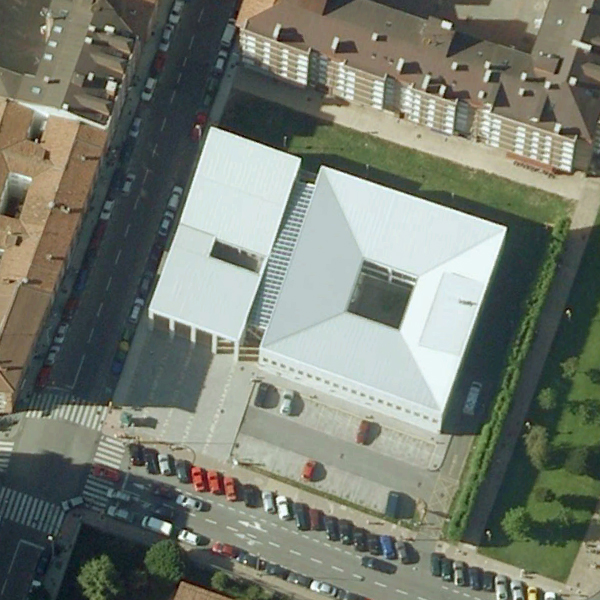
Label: Center